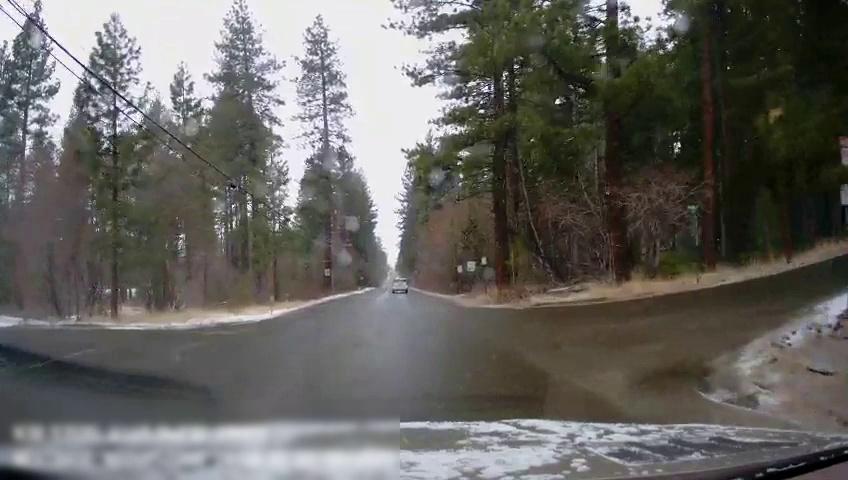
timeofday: Day
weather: Snowy
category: Vehicles | SUV
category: Drivable Space